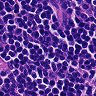
Metastatic tissue present: no